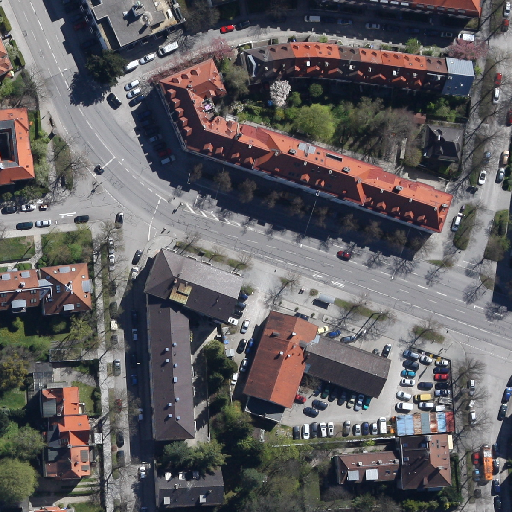
Referring expression: light-duty vehicle